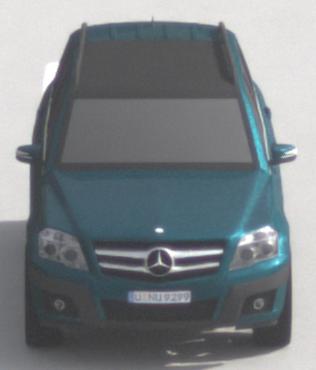
Make: Mercedes-Benz
Model: GLK 280
Detailed model: GLK-Class (204)
Model produced from: 2008/10
Model produced until: 2009/04
Doors: 5
Color: blue
Road condition: dry road
Daytime: morning or afternoon
Contrast: low contrast